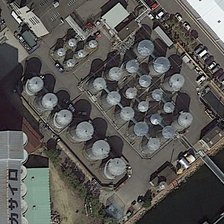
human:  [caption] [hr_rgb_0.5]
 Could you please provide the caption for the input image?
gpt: many silver gray storage tanks are in a factory near a river .

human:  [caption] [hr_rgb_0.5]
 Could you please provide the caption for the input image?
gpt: many silver gray storage tanks are in a factory near a river .

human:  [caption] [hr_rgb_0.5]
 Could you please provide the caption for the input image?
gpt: eight storagetanks are near the residential area .

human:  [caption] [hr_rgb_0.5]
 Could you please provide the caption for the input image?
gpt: a lot of houses and trees are beside a lot of oil tanks .

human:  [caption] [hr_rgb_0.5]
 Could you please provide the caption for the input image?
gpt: a lot of houses and trees are beside a lot of oil tanks .